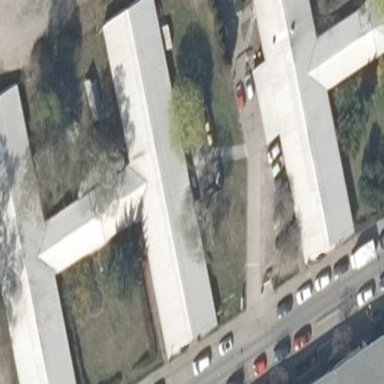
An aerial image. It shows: Barrack building.